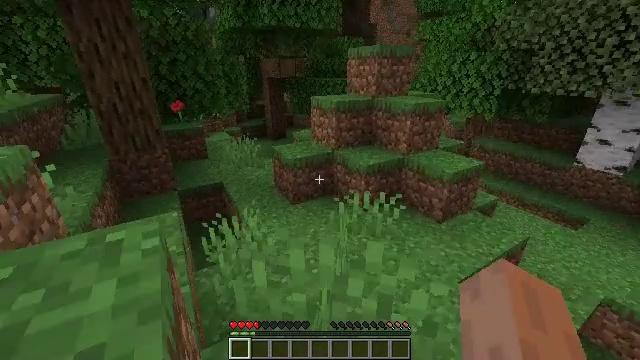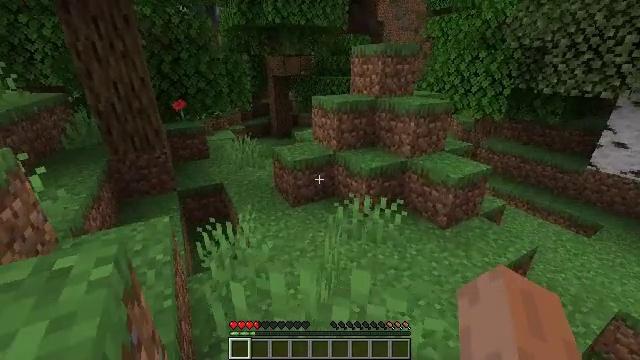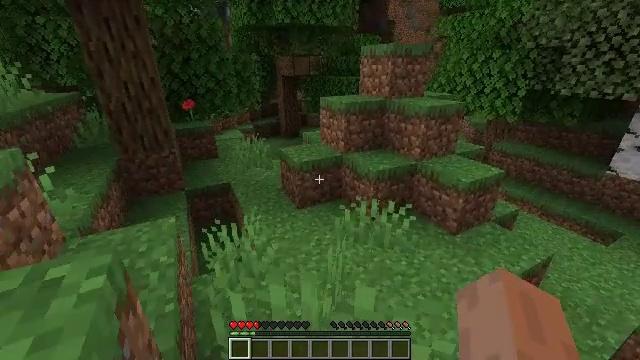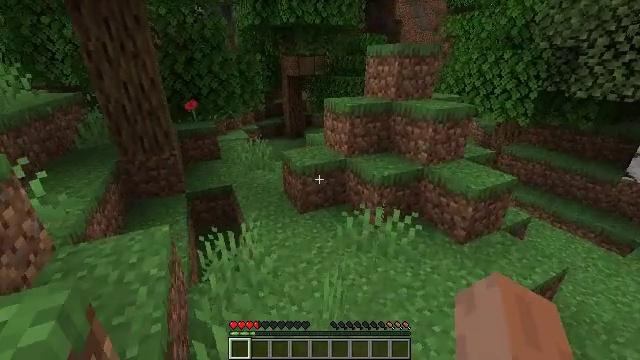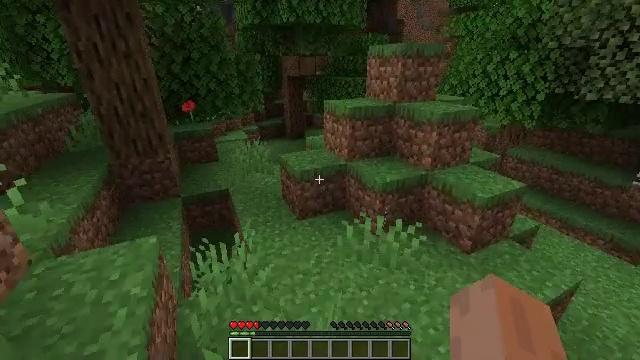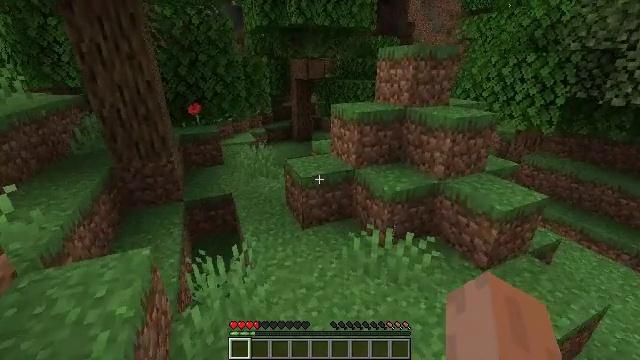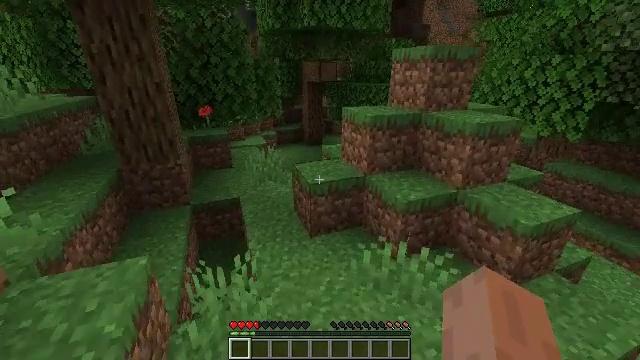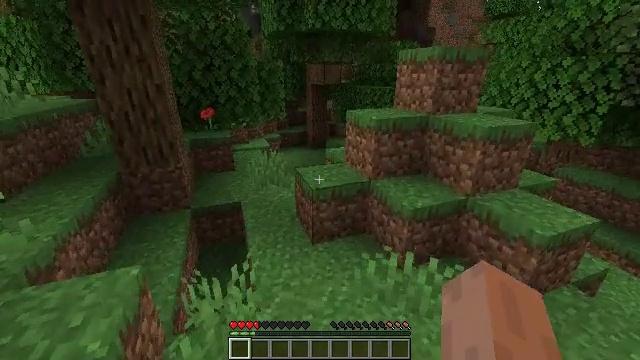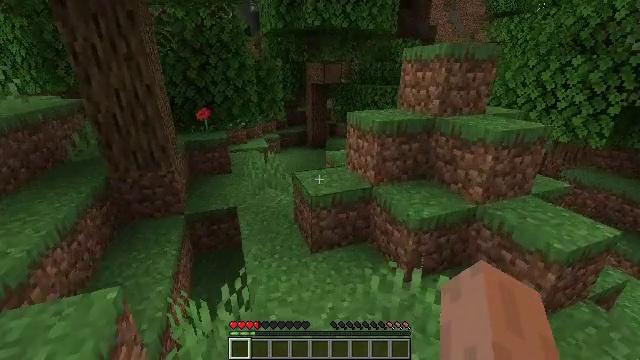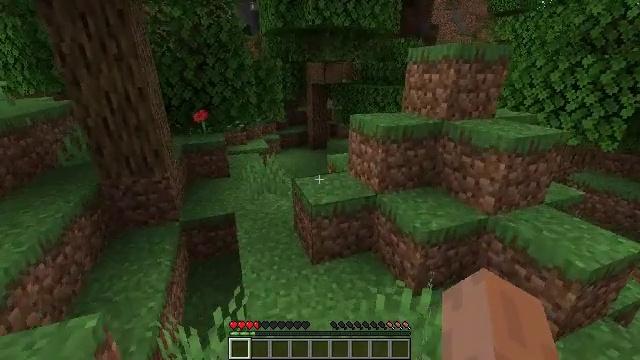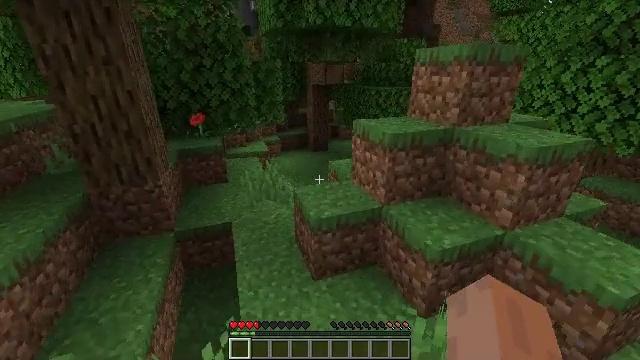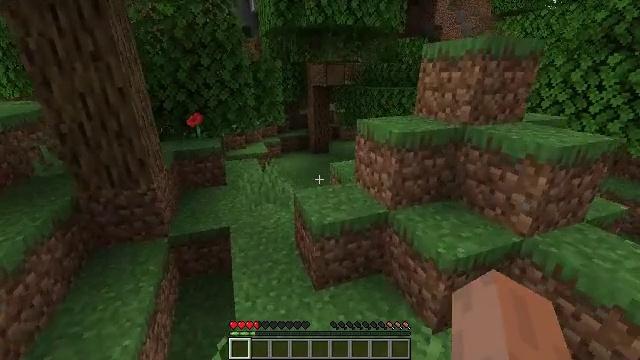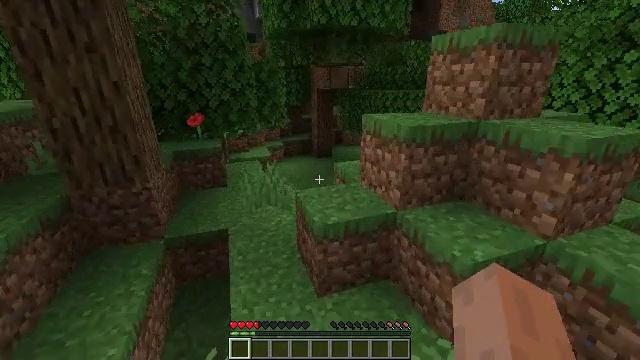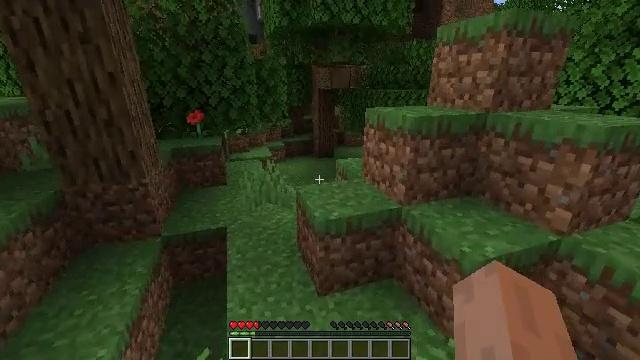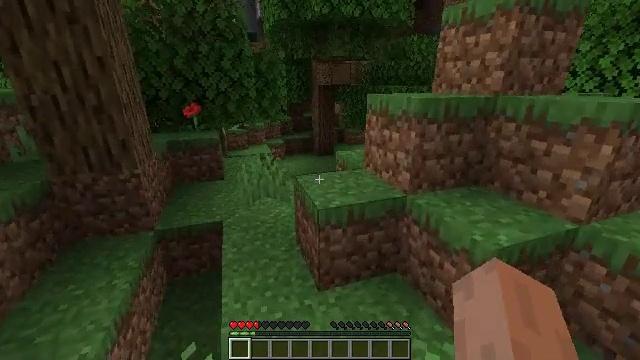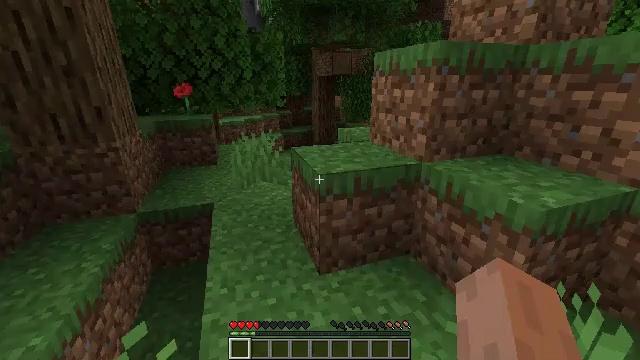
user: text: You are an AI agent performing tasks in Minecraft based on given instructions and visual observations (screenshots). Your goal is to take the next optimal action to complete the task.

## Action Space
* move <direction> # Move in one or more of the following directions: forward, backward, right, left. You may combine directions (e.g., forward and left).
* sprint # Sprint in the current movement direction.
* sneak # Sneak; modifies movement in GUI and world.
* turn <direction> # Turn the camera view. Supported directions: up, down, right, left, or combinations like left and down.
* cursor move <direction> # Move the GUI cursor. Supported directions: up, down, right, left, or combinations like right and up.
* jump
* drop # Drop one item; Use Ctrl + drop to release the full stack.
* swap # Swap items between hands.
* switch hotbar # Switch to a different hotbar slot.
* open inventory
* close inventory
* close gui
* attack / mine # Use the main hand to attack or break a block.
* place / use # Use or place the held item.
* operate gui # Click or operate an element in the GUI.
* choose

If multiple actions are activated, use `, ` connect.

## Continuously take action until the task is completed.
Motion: motion action
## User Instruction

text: Harvest birch leaves for decorations.
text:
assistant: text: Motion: move forward, sprint, turn left
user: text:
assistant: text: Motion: move forward, sprint, turn left
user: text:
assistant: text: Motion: move forward, sprint, turn left
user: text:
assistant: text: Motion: move forward, sprint
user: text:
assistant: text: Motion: move forward, sprint, turn left
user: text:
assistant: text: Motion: move forward, sprint, turn left
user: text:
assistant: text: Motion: move forward, sprint
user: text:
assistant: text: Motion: move forward, sprint
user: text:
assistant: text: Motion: move forward, sprint
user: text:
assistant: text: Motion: move forward, sprint
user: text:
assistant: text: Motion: move forward, sprint
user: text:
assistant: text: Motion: move forward, sprint, turn up
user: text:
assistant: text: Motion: move forward, sprint
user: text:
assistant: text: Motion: move forward, sprint
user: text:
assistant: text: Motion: move forward, sprint
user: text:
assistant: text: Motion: move forward, sprint, jump
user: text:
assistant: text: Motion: move forward, sprint, jump
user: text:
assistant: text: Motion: move forward, sprint, jump
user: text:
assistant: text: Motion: move forward, sprint, jump
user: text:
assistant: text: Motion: move forward, sprint, turn right, jump
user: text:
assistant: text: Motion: move forward, sprint, turn right, jump
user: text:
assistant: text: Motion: move forward, sprint, turn right, jump
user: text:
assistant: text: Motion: move forward, sprint, turn right, jump
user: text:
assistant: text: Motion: move forward, sprint, turn right, jump
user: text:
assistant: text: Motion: move forward, sprint
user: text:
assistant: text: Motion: move forward, sprint
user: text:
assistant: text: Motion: move forward, sprint
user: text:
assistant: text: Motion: move forward, sprint
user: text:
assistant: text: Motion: move forward, sprint
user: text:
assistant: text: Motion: move forward, sprint